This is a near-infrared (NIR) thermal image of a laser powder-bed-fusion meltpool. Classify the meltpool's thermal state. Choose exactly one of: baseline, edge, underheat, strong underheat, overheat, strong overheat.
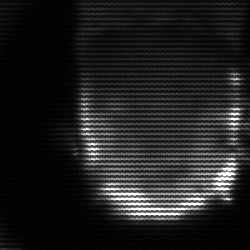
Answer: baseline